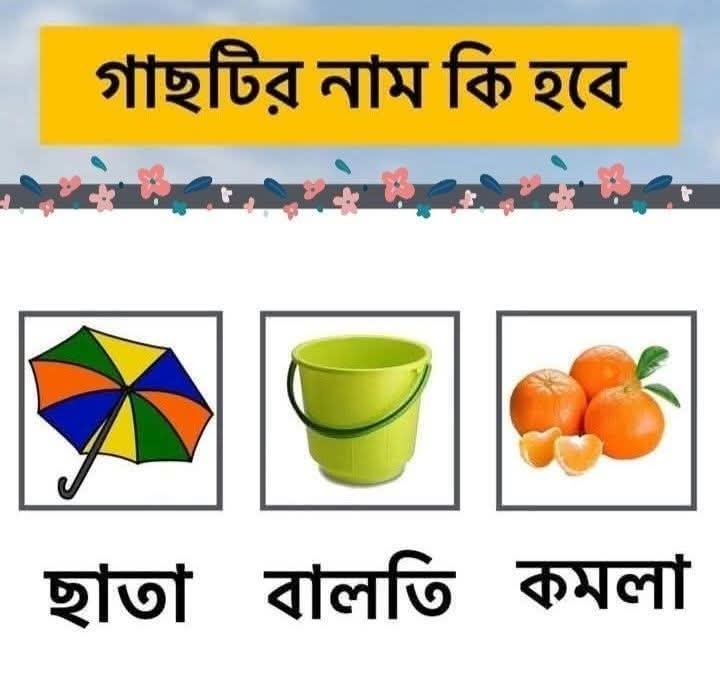
Text: গাছটির নাম কি হবে
ছাতা
বালতি
কমলা
Label: Non Hate